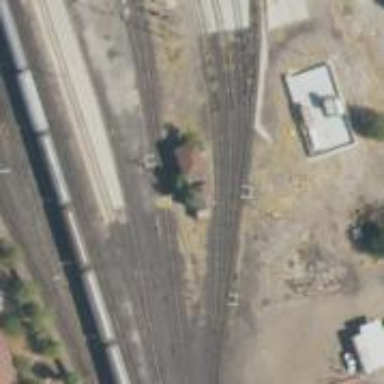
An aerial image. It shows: Railway siding for service.